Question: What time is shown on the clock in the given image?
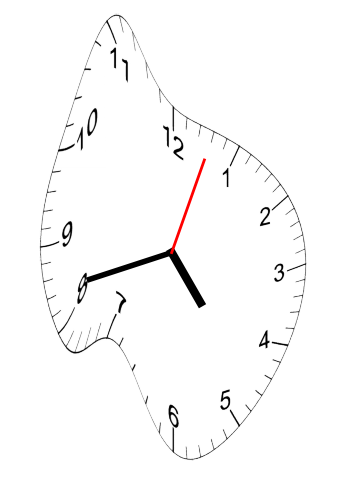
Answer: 04:42:03